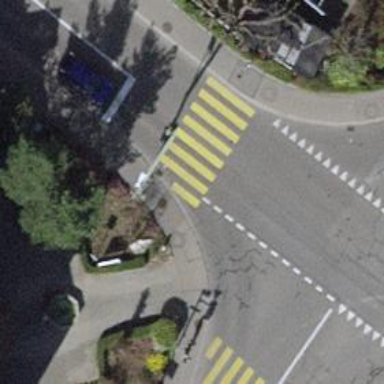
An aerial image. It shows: Road crossing with traffic signals.